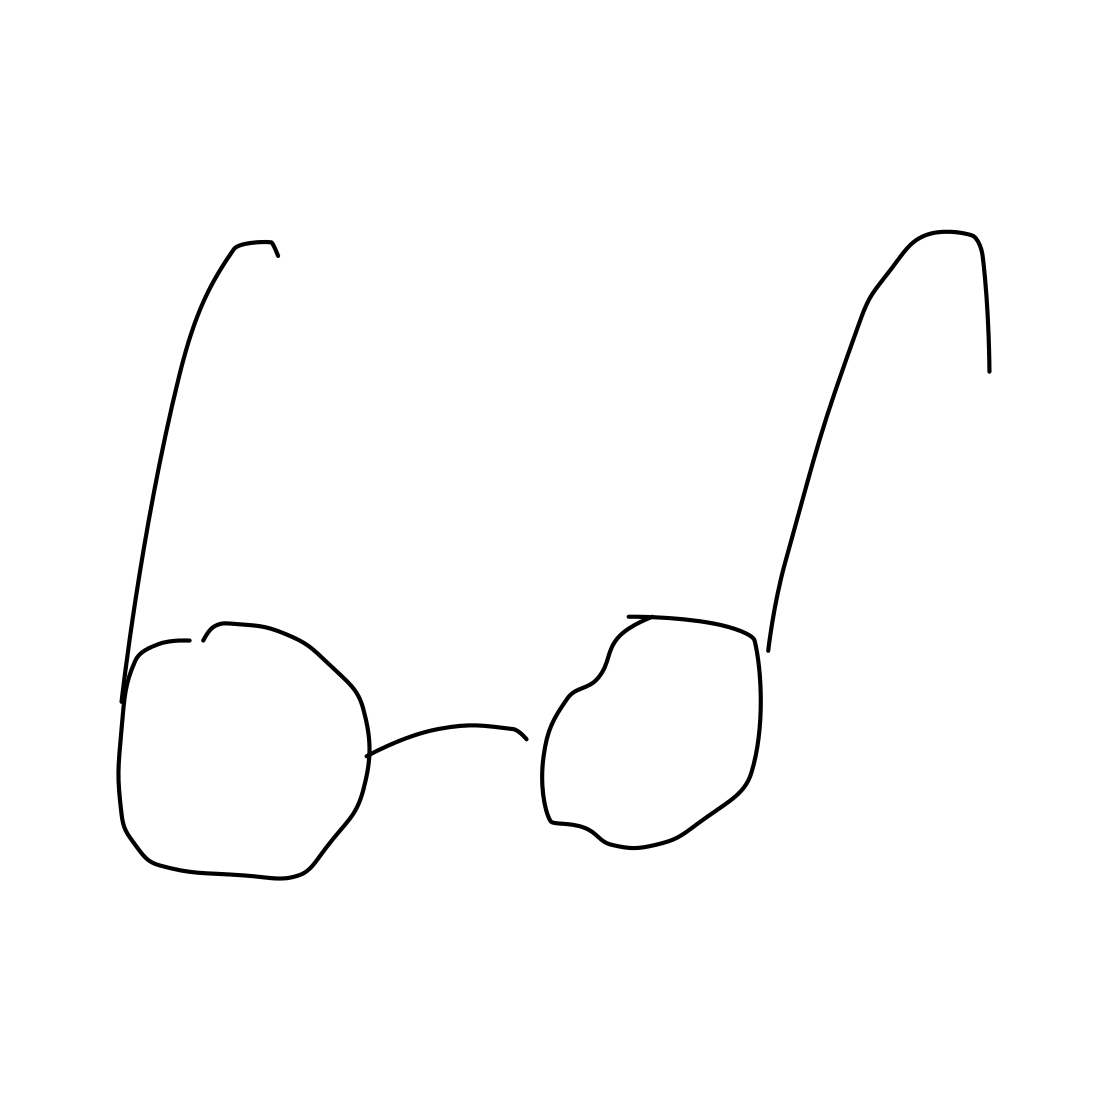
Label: eyeglasses